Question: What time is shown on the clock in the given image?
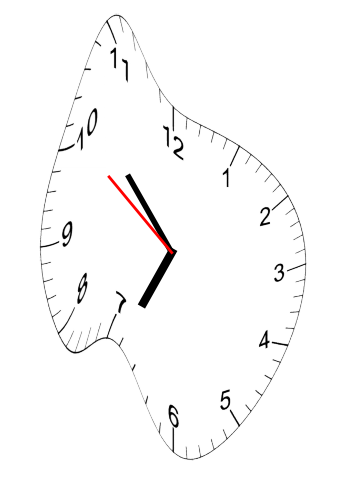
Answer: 06:52:51